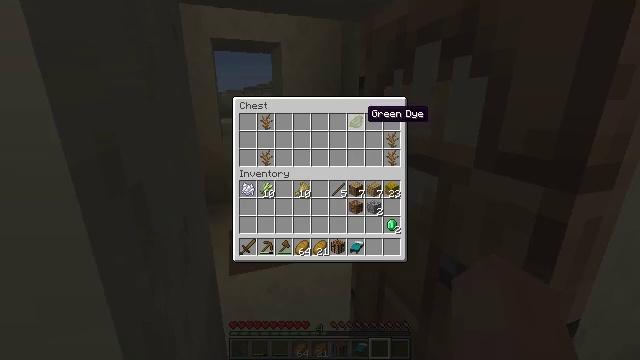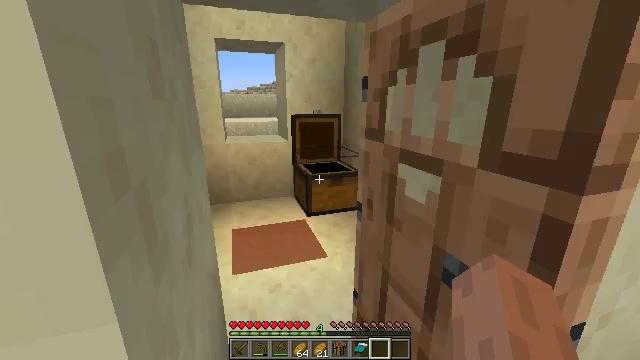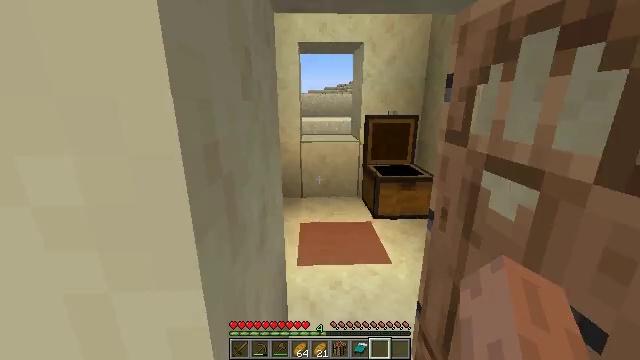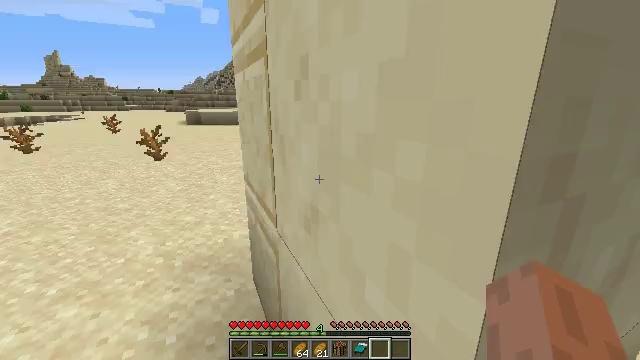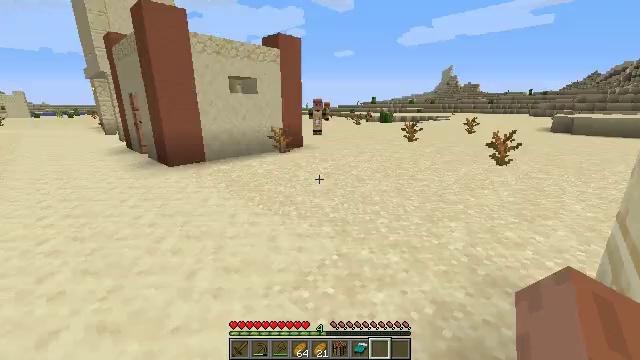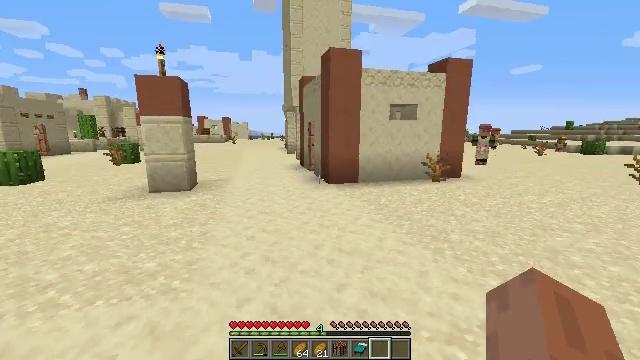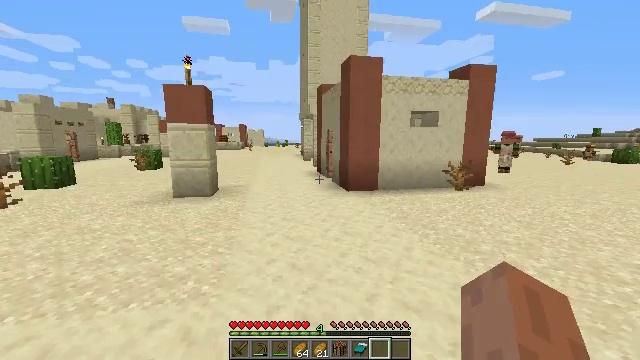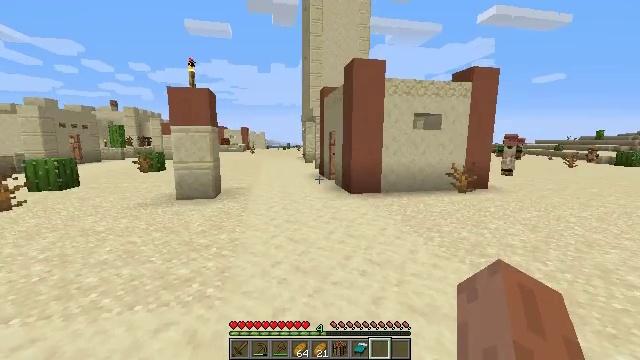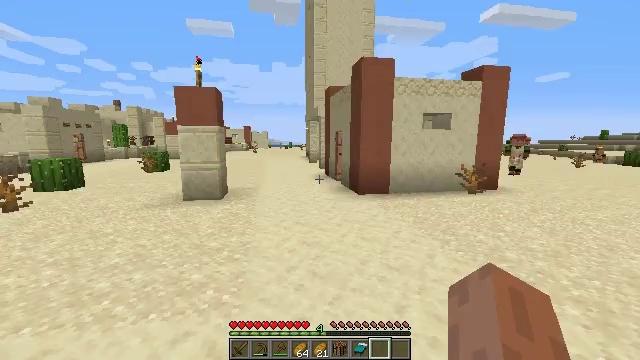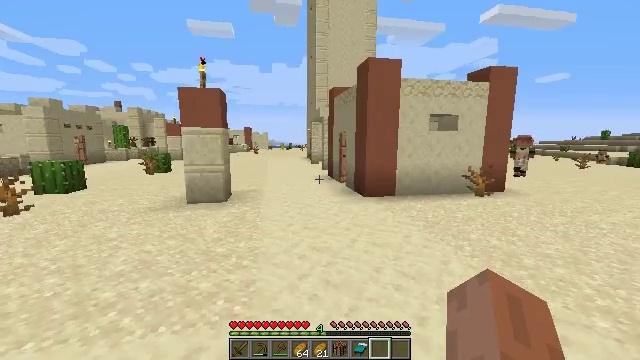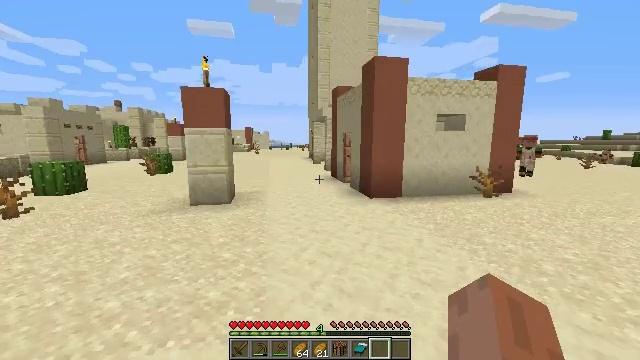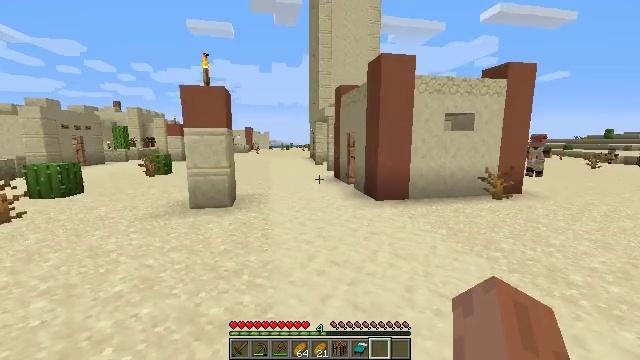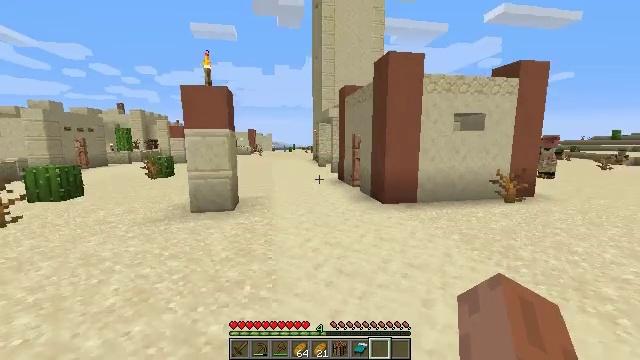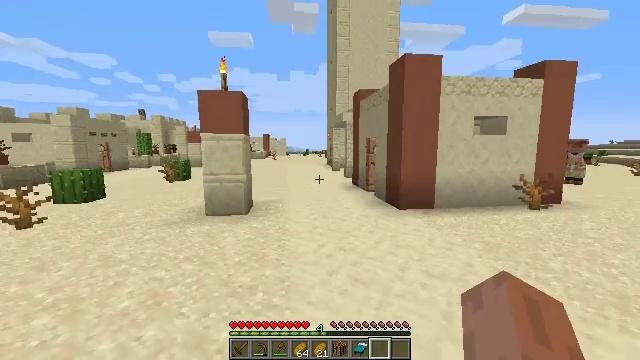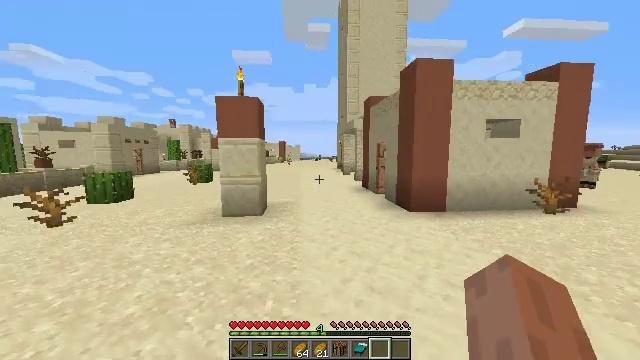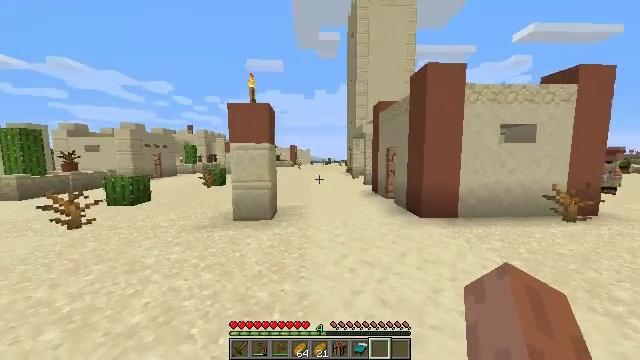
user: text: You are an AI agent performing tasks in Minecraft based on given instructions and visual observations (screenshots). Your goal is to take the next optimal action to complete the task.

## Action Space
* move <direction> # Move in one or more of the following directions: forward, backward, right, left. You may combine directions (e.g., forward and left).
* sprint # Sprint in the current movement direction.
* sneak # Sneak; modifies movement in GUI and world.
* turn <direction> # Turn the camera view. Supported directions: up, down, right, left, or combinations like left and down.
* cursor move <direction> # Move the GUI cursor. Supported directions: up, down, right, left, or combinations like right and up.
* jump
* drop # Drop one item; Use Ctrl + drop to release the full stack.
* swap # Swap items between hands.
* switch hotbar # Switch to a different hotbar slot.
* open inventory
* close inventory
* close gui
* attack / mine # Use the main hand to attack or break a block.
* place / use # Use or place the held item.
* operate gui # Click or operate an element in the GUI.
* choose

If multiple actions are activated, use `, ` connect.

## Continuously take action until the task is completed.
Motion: motion action
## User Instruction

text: Break the blast furnace block.
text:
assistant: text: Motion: no_op
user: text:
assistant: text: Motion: turn left, close gui
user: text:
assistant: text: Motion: turn left, open inventory
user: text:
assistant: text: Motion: move left, turn left
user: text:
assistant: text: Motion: move left, turn left and up
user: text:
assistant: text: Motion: move left, turn left and up
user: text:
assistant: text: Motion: move forward and move left
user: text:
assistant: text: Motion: move forward and move left
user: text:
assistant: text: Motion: move forward and move left
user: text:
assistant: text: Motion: move forward
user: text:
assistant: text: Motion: move forward
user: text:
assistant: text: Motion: move forward
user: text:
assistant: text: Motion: move forward, sprint, turn left
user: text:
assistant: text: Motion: move forward, sprint, turn left
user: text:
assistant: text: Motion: move forward, sprint, turn left
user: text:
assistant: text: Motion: move forward, jump
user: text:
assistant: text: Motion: move forward, jump
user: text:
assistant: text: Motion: move forward, jump
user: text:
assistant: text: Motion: move forward, jump
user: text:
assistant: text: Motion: move forward, jump
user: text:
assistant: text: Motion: move forward, jump
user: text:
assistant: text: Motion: move forward, jump
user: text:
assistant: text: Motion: move forward, jump
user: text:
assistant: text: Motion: move forward, jump
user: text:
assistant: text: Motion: move forward, jump
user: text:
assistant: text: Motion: move forward, jump
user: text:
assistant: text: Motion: move forward, jump
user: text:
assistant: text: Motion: move forward, jump
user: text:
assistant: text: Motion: move forward, jump
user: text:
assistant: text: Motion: move forward, jump